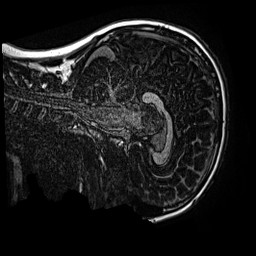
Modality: MP2RAGE
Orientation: sagittal
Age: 11
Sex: male
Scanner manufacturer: siemens
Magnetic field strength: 3 T
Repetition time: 4 s
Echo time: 0.00299 s